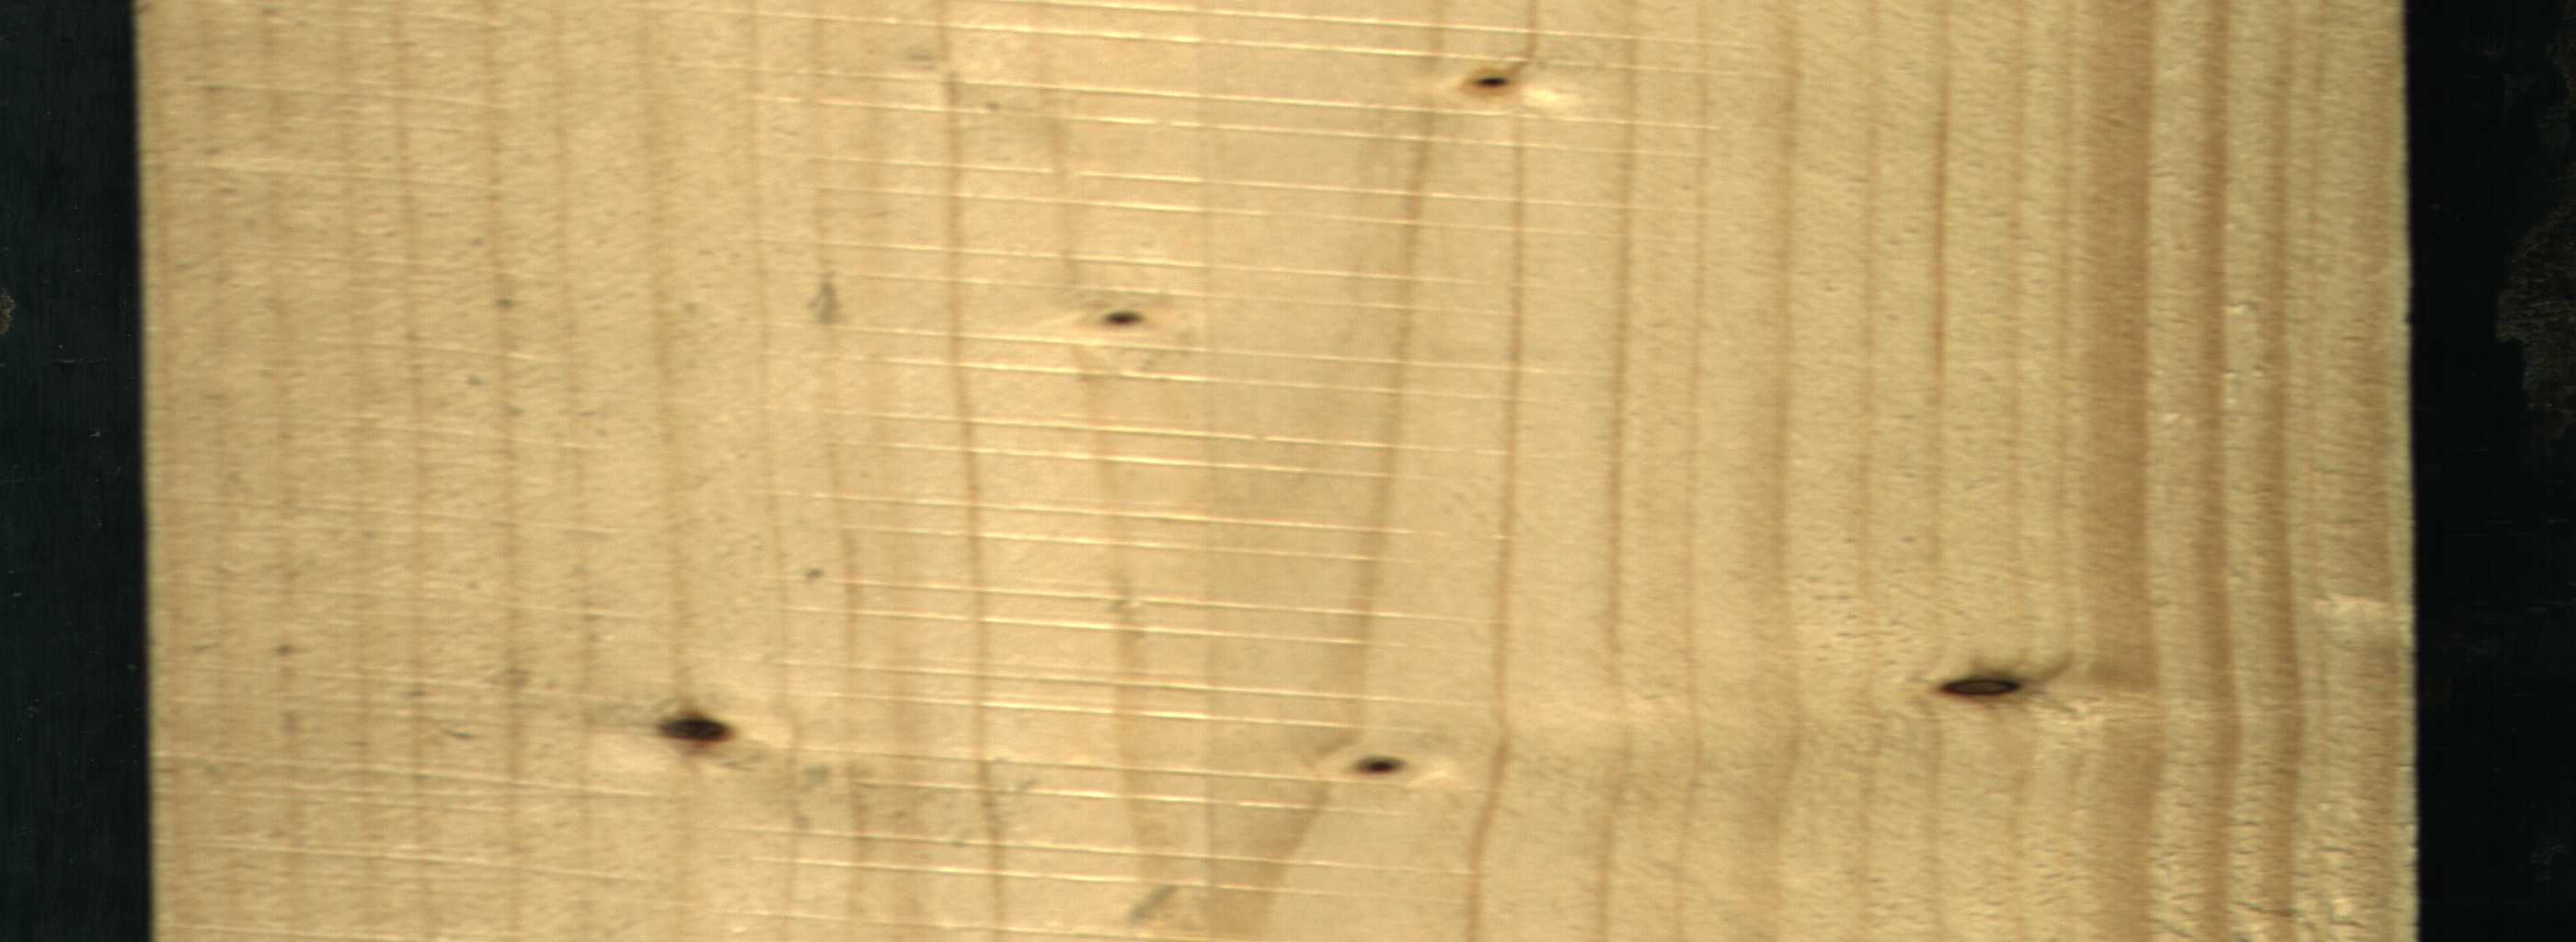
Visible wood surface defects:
Dead_Knot
Dead_Knot
Dead_Knot
Dead_Knot
Dead_Knot